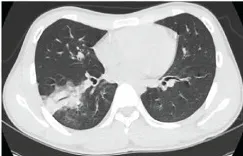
Chest computed tomography (CT) images of an adolescent patient with macrolide-unresponsive Mycoplasma pneumoniae pneumonia. (A-C) Chest CT 3 days before admission, showing patchy consolidation in the lower lobe of the right lung.
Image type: radiology (ct)